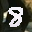
Label: 8